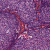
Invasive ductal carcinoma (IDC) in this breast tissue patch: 1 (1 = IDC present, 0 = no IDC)